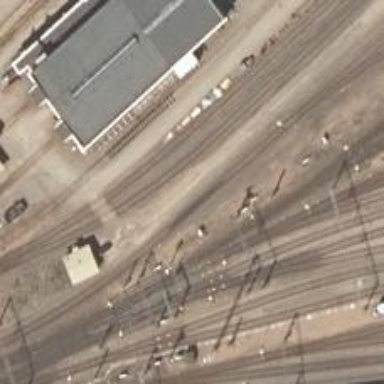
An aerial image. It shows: Rail yard with electrified contact lines for the railway.